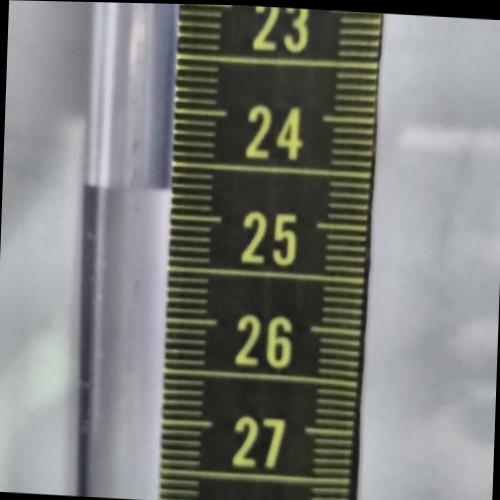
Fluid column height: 24.7 cm